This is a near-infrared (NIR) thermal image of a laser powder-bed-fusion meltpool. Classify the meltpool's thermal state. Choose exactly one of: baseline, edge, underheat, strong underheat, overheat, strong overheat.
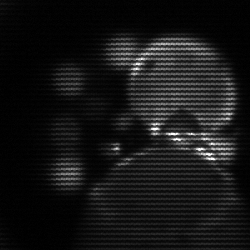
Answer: edge